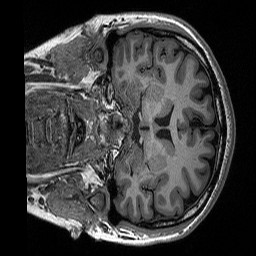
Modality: T1w
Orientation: coronal
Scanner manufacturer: siemens
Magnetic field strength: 3 T
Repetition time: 2.3 s
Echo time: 0.00298 s